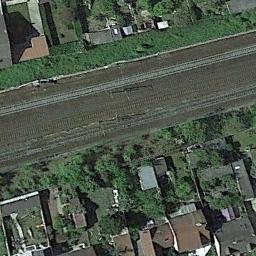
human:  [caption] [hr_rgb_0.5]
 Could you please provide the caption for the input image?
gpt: There are two railways in the middle of the two highways .

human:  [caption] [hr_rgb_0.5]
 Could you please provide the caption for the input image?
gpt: Many trees and buildings are beside the railway .

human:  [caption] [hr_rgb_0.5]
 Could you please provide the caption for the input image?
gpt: These railways go through a residential area .

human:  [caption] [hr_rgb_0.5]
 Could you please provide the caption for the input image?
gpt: The railway is next to some trees and houses .

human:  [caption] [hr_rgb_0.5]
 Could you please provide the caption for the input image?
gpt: There are some green trees and buildings beside the railway .